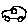
Label: car